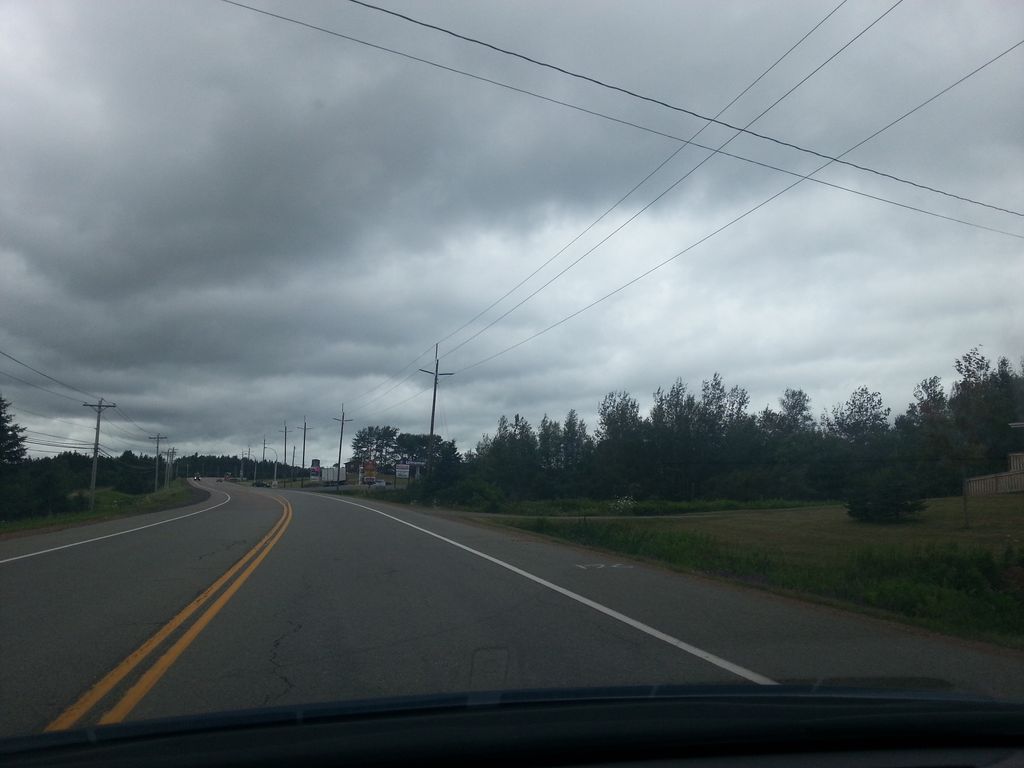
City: charlottetown